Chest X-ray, PA view. Patient: 54 years old, sex M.
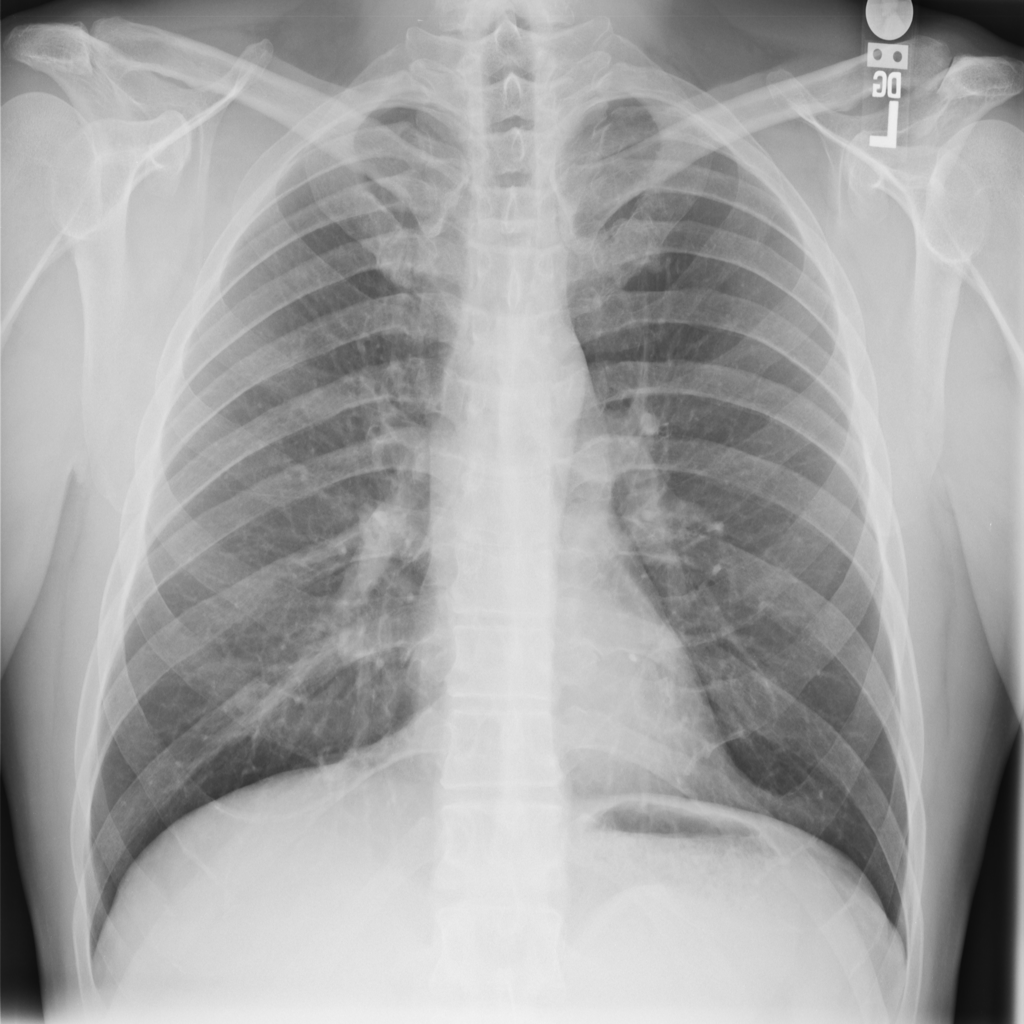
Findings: No Finding